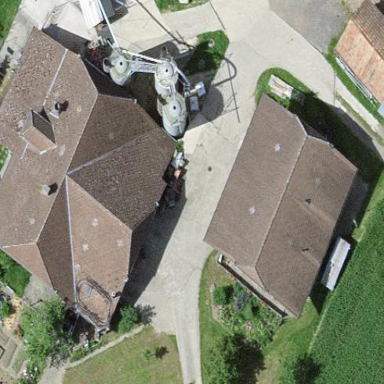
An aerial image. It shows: Farm building.